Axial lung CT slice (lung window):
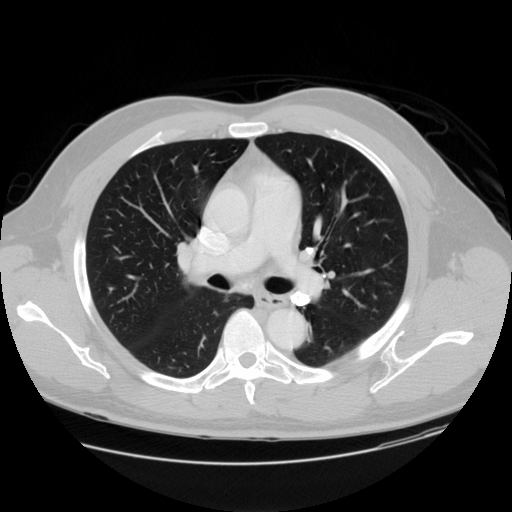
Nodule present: no